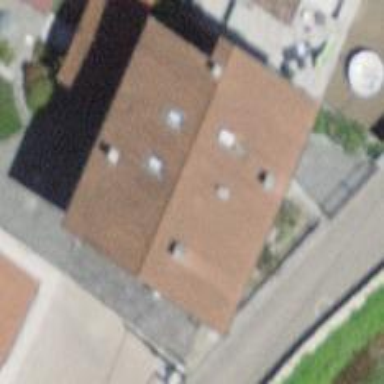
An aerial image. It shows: Hipped roof house.